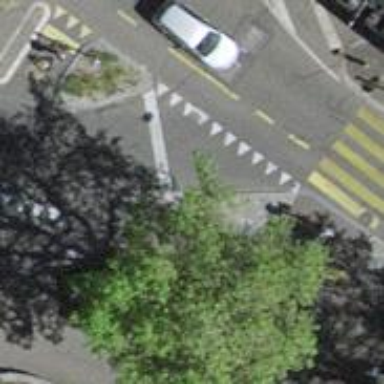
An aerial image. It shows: Road with traffic signals.